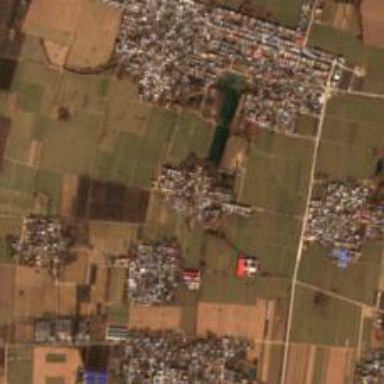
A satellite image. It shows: Village.